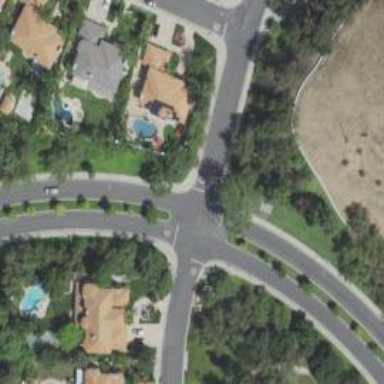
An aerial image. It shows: Residential road.